Question: How can following be displayed according to "Sunday,Monday,Tuesday .... .. Saturday" ?

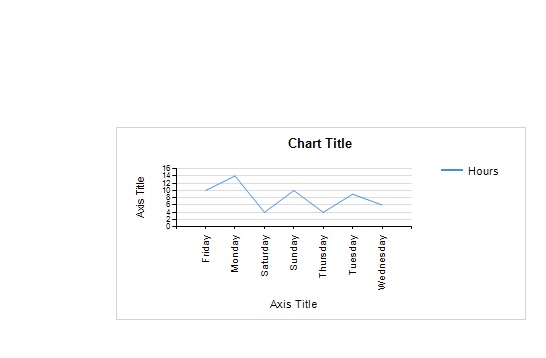
Answer: So long, I found it finally:
Right click on Category group and go to "Category group properties".
Go to "Sorting" and delete all selected sorting options..
This worked for me.. Below are screen shots..